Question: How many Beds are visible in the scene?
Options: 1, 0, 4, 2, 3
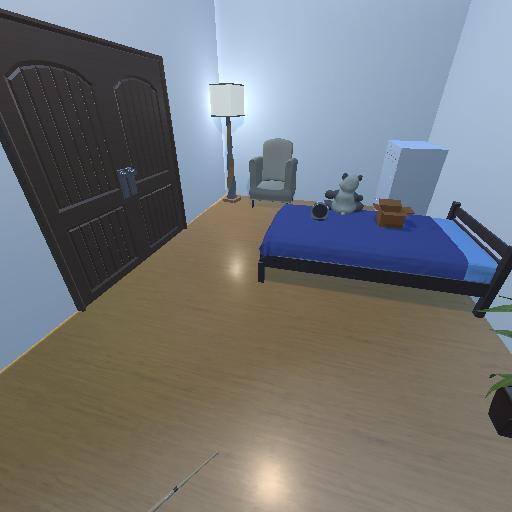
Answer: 1